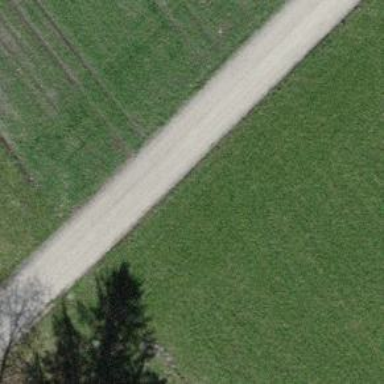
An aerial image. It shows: Agricultural track with grade2 surface. Only agricultural vehicles are allowed on this road.